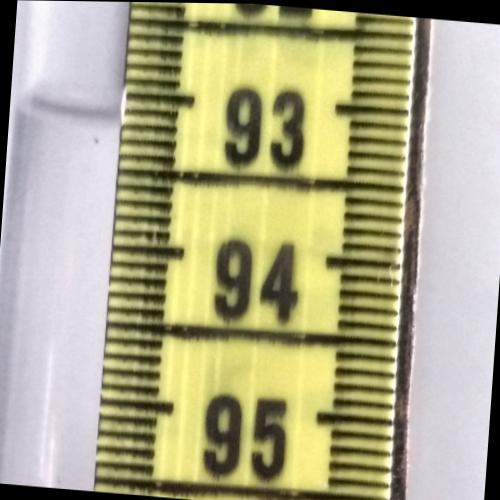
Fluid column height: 93.1 cm